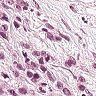
Metastatic tissue present: yes